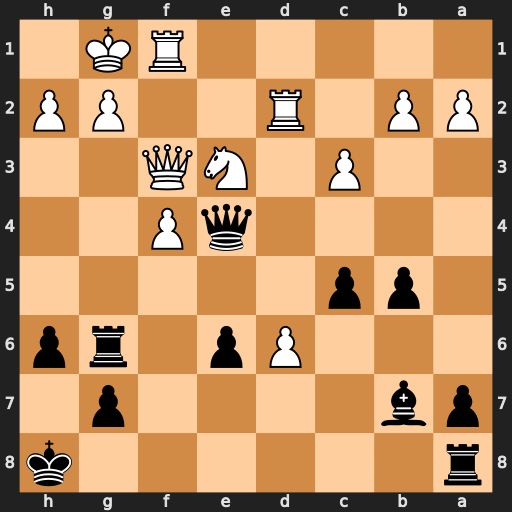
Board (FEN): r6k/pb4p1/3Pp1rp/1pp5/4qP2/2P1NQ2/PP1R2PP/5RK1
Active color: b
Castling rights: -
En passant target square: -
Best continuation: Qxf3 Rxf3 Bxf3